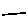
Label: line